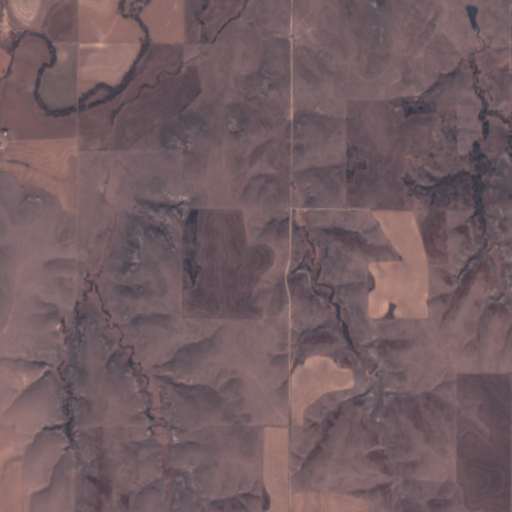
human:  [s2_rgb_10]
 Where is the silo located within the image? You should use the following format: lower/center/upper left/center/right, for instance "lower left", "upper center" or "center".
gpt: The silo is located in the upper left of the image.
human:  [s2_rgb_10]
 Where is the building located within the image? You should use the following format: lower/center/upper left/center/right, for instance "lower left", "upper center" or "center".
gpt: The building is located in the upper left of the image.
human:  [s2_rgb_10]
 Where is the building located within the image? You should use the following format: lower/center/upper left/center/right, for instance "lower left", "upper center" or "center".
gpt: The building is located in the upper left of the image.
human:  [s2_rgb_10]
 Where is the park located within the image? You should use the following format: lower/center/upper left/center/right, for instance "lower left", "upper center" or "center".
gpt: There is no park in the image.